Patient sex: M
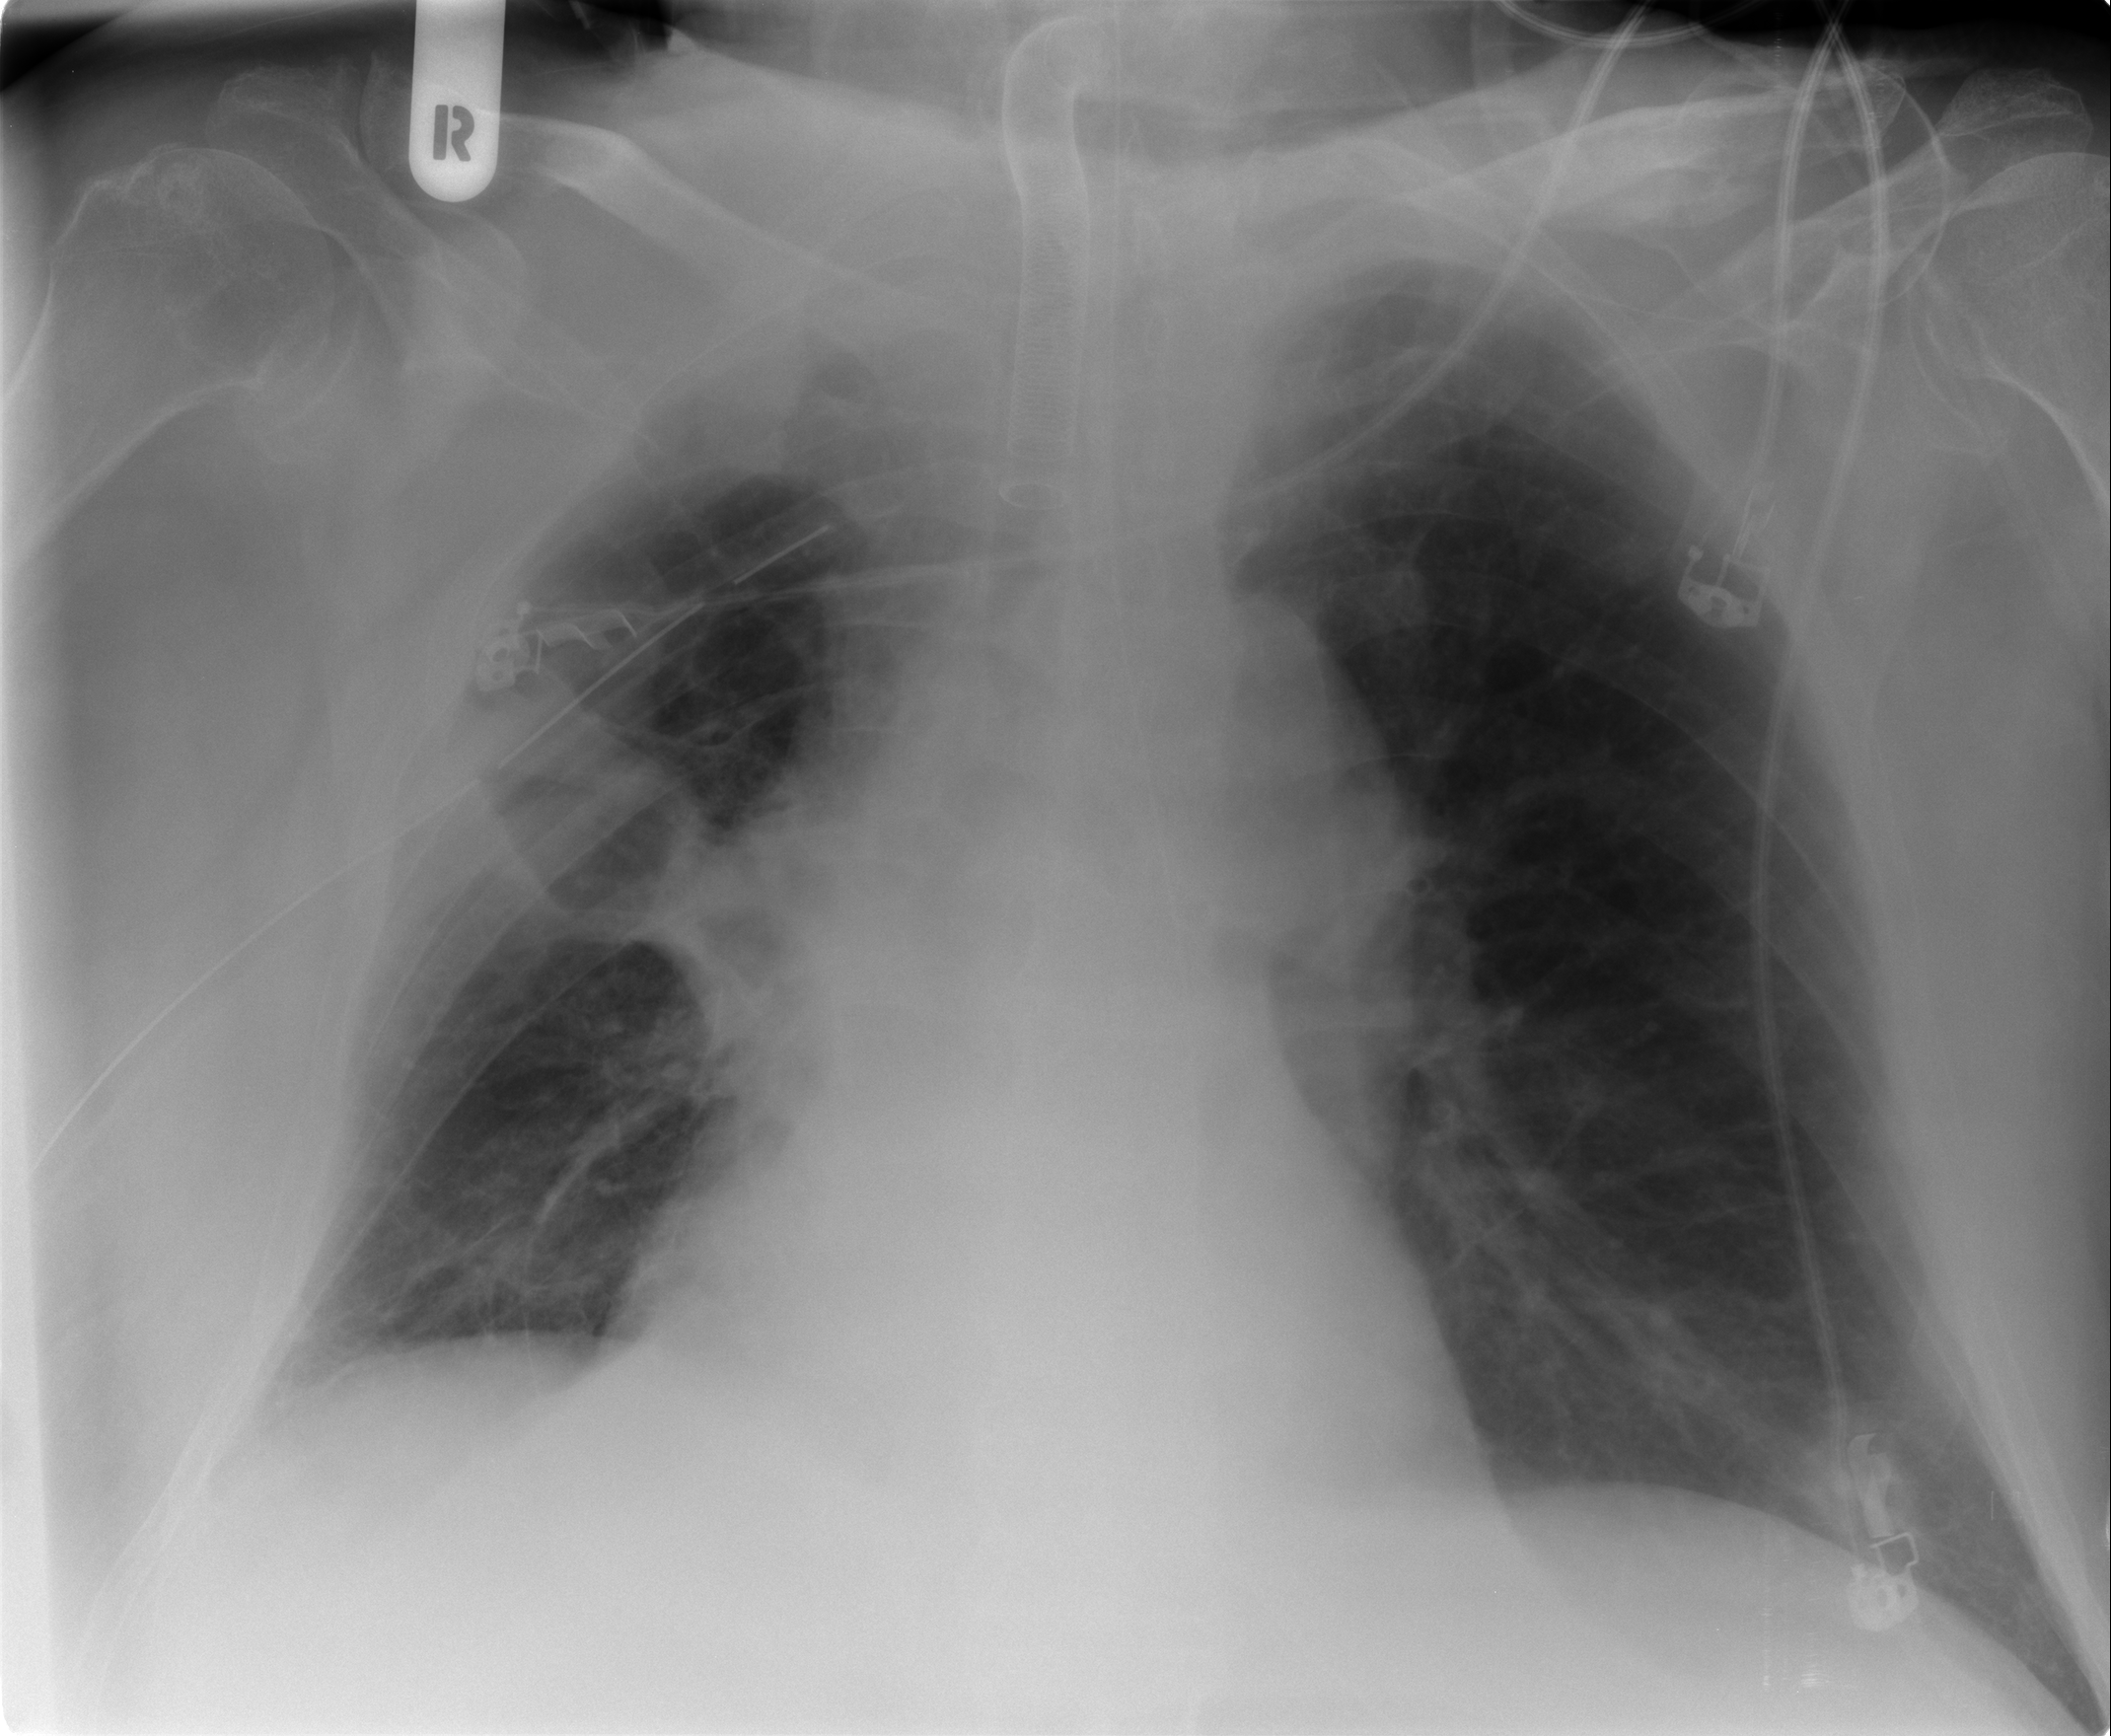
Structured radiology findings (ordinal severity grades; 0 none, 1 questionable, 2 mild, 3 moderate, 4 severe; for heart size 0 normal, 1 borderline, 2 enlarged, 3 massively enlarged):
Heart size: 2
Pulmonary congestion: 0
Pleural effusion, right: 2
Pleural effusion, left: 0
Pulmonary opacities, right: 2
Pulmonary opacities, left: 0
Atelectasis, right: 2
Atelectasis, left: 0